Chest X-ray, PA view. Patient: 43 years old, sex M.
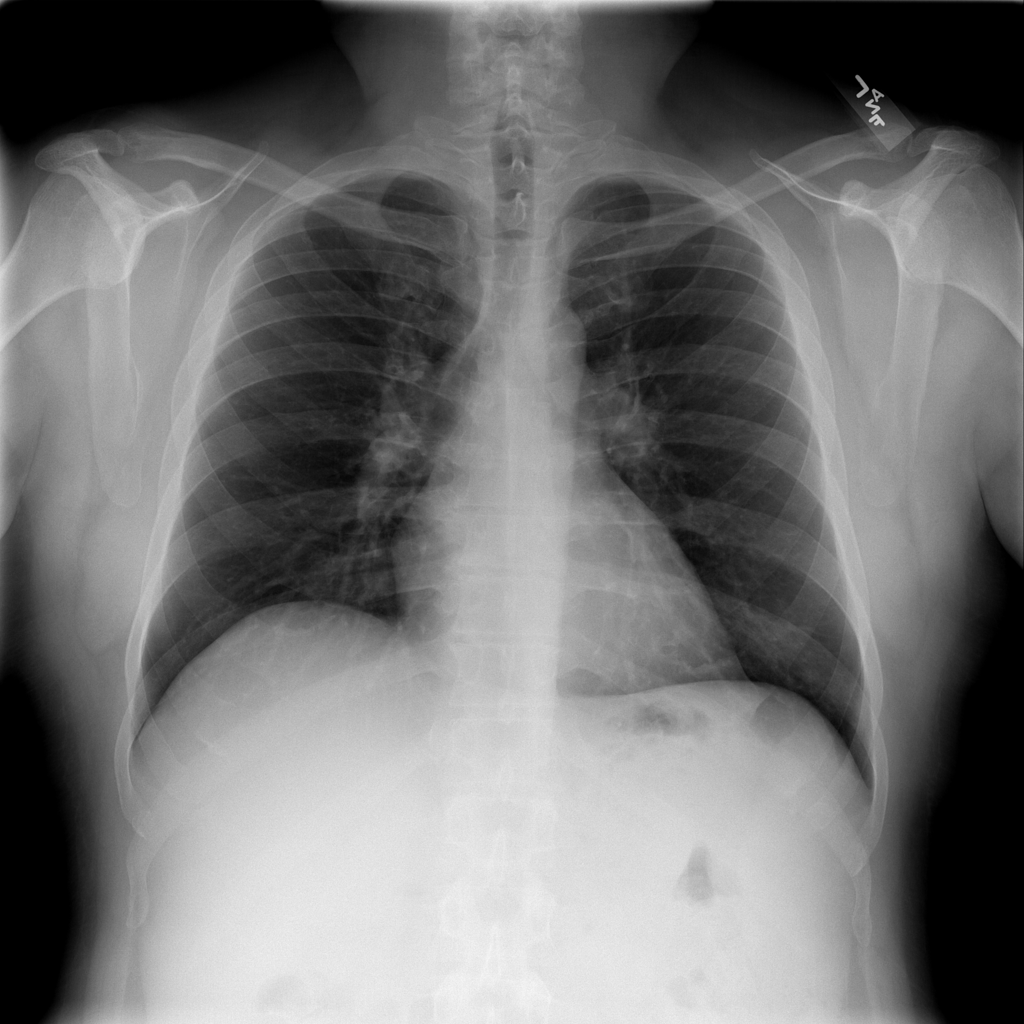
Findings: No Finding